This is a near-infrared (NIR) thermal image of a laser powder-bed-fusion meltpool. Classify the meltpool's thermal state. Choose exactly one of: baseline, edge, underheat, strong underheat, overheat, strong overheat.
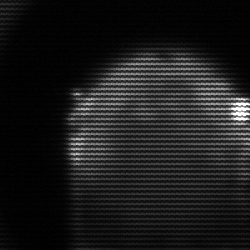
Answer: edge